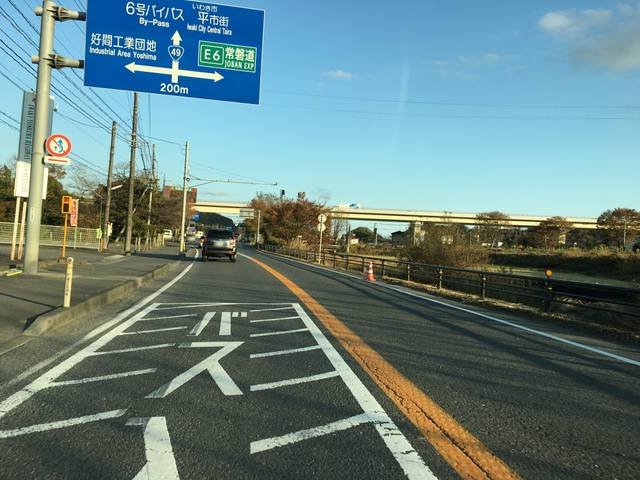
Region: Japan
Coordinates: 37.071, 140.837